Question: I've been learning Java for a few months. Nowadays I'm creating an app which downloads web content and shows the data in a 'ListView'. The problem is that everything takes a very long time - about 25 second from the launch of the app to fill the list with elements. What is more, there is no difference between it running on a real device or an Android emulator.
In my opinion, the Java code is not bad because most of it is from my course on Udemy.
How can I improve this? Where is the problem?
Reports from logcat and AVD setting [ss]:

Here's my code below:
'''
package com.example.user.legionisciapp;
import android.os.AsyncTask;
import android.support.v7.app.AppCompatActivity;
import android.os.Bundle;
import android.widget.ListView;
import java.io.InputStream;
import java.io.InputStreamReader;
import java.net.HttpURLConnection;
import java.net.URL;
import java.util.ArrayList;
import java.util.List;
import java.util.regex.Matcher;
import java.util.regex.Pattern;
public class MainActivity extends AppCompatActivity {
ListView listView;
List<News> newsList = new ArrayList<>();
ArrayList<String> titles = new ArrayList<>();
ArrayList<String> desc = new ArrayList<>();
ArrayList<String> urls = new ArrayList<>();
public class DownloadTask extends AsyncTask<String, Void, String> {
@Override
protected String doInBackground(String... strings) {
URL url;
HttpURLConnection connection = null;
String result = "";
try {
url = new URL(strings[0]);
connection = (HttpURLConnection) url.openConnection();
InputStream inputStream = connection.getInputStream();
InputStreamReader reader = new InputStreamReader(inputStream);
int data = reader.read();
while (data != -1) {
char current = (char) data;
result += current;
data = reader.read();
}
return result;
} catch (Exception e) {
e.printStackTrace();
return "Failed";
}
}
}
@Override
protected void onCreate(Bundle savedInstanceState) {
super.onCreate(savedInstanceState);
setContentView(R.layout.activity_main);
DownloadTask downloadTask = new DownloadTask();
try {
String result = downloadTask.execute("https://www.legionisci.com").get();
String[] resultSplit = result.split("<div id="mecze">");
result = resultSplit[0];
resultSplit = result.split("<div id="listanewsow">");
result = resultSplit[1];
Pattern p = Pattern.compile("class="b" title="(.*?)">");
Matcher m = p.matcher(result);
while (m.find()) {
titles.add(m.group(1));
}
p = Pattern.compile("></a>(.*?)</div>");
m = p.matcher(result);
while (m.find()) {
desc.add(m.group(1));
}
p = Pattern.compile("alt="" class="zl" /></a>(.*?)<");
m = p.matcher(result);
while (m.find()) {
urls.add("https://www.legionisci.com" + m.group(1));
}
} catch (Exception e) {
e.printStackTrace();
}
listView = findViewById(R.id.listView);
for (int i = 0; i < 4; i++) {
newsList.add(new News(R.drawable.ll, titles.get(i), desc.get(i)));
NewsListAdapter newsListAdapter = new NewsListAdapter(this, R.layout.news_list, newsList);
listView.setAdapter(newsListAdapter);
}
}
}
'''
'''
package com.example.user.legionisciapp;
public class News {
int image;
String title, desc;
public News(int image, String title, String desc) {
this.image = image;
this.title = title;
this.desc = desc;
}
public int getImage() {
return image;
}
public String getTitle() {
return title;
}
public String getDesc() {
return desc;
}
}
'''
'''
package com.example.user.legionisciapp;
import android.content.Context;
import android.support.annotation.NonNull;
import android.support.annotation.Nullable;
import android.view.LayoutInflater;
import android.view.View;
import android.view.ViewGroup;
import android.widget.ArrayAdapter;
import android.widget.ImageView;
import android.widget.TextView;
import java.util.List;
public class NewsListAdapter extends ArrayAdapter<News> {
Context ctx;
int resource;
List<News> newsList;
public NewsListAdapter (Context ctx, int resource, List<News> newsList){
super(ctx, resource, newsList);
this.ctx = ctx;
this.resource = resource;
this.newsList = newsList;
}
@NonNull
@Override
public View getView(int position, @Nullable View convertView, @NonNull ViewGroup parent) {
LayoutInflater inflater = LayoutInflater.from(ctx);
View view = inflater.inflate(R.layout.news_list, null);
TextView title = view.findViewById(R.id.tvTitle);
TextView desc = view.findViewById(R.id.tvDesc);
ImageView image = view.findViewById(R.id.thumb);
News news = newsList.get(position);
title.setText(news.getTitle());
desc.setText(news.getDesc());
image.setImageDrawable(ctx.getResources().getDrawable(news.getImage()));
return view;
}
}
'''
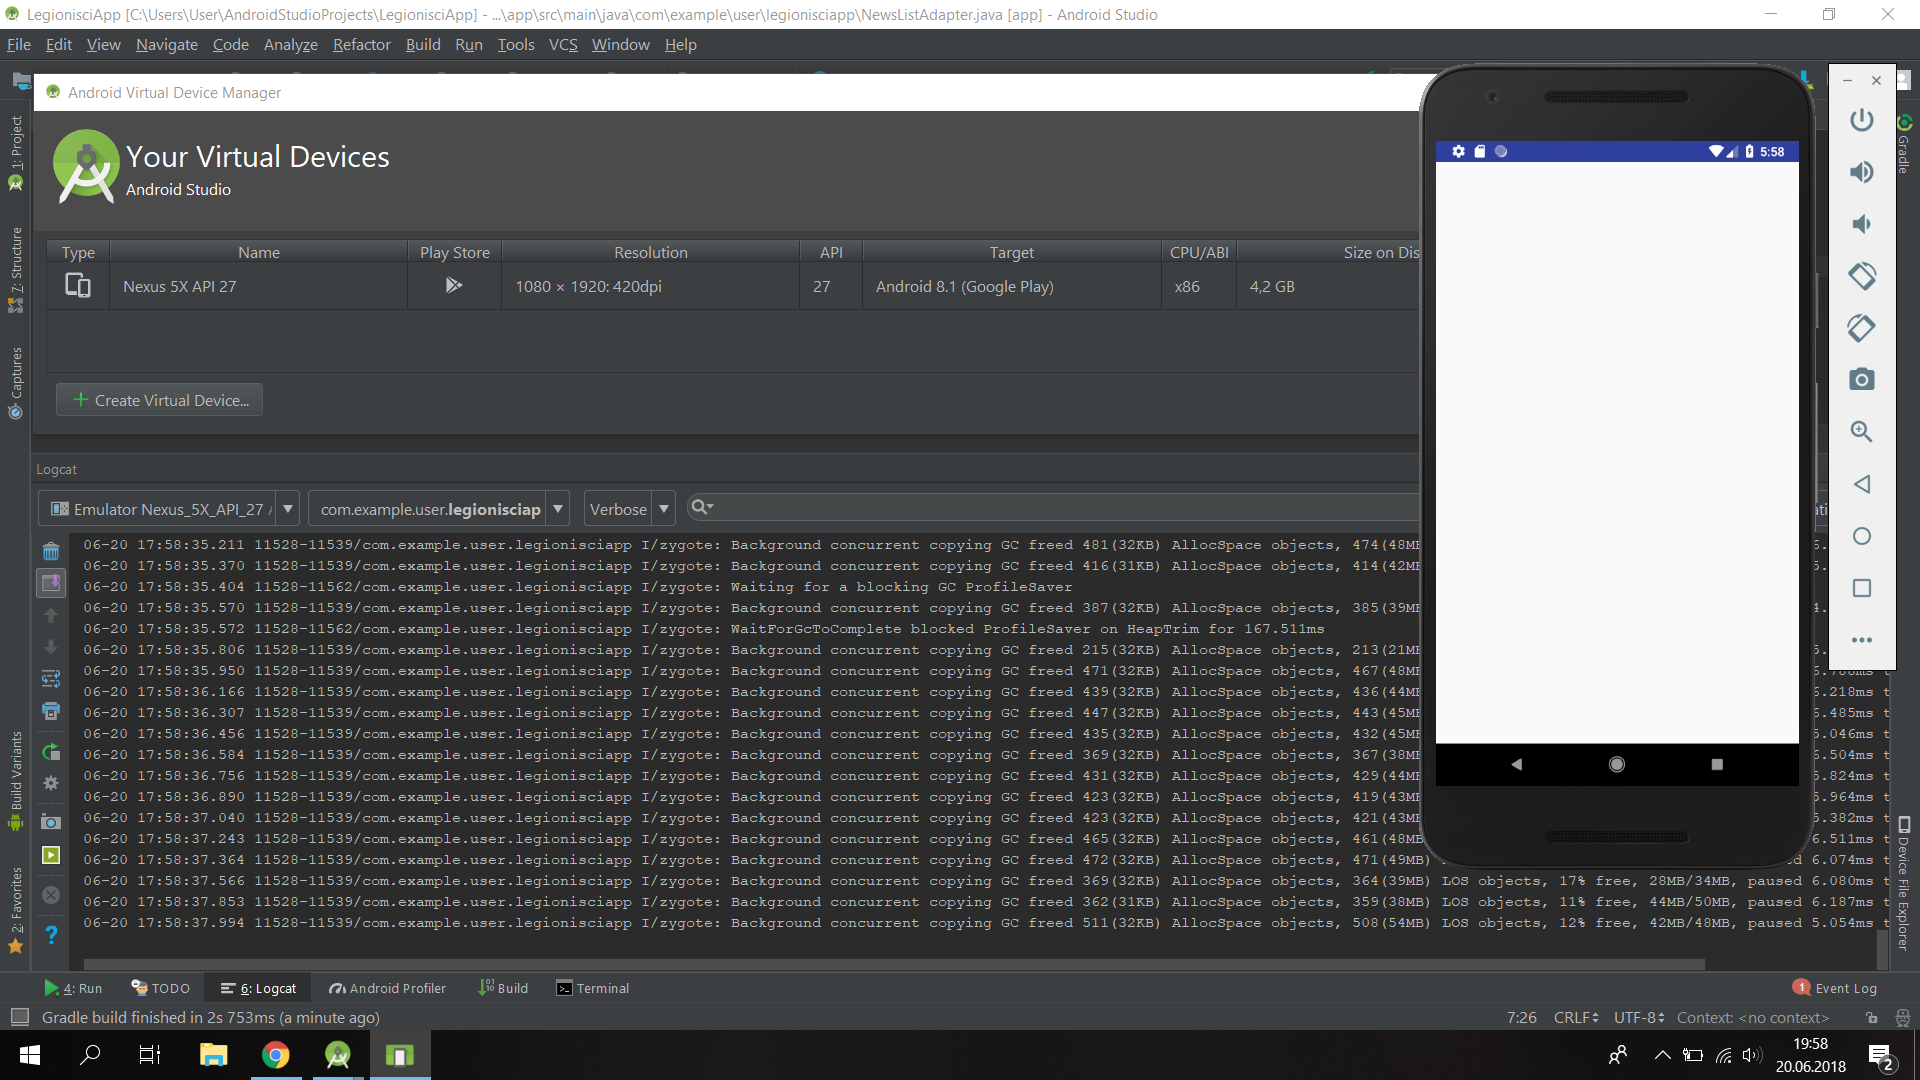
Answer: You do something like this:
'''
String result = downloadTask.execute("https://www.legionisci.com").get();
'''
That is not the right way to use an AsyncTask! The problem is that the async task is executed in a background thread but if you do '.get()' the main thread is paused until the async task finishes his job. So this is the reason of the long wait at startup.
What you have to do is:
Starting the task this way
'''
downloadTask.execute("https://www.legionisci.com");
'''
Using the 'onPostExecute(String result)' method (executed on the main thread) to get the result and update the UI .
More on this:
<URL>